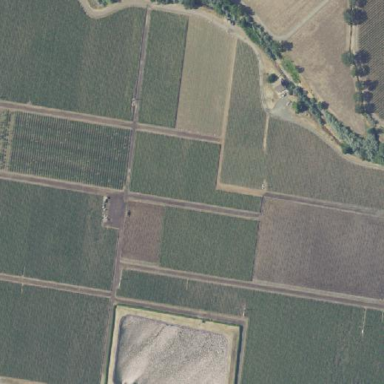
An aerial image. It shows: Vineyard growing grapes.